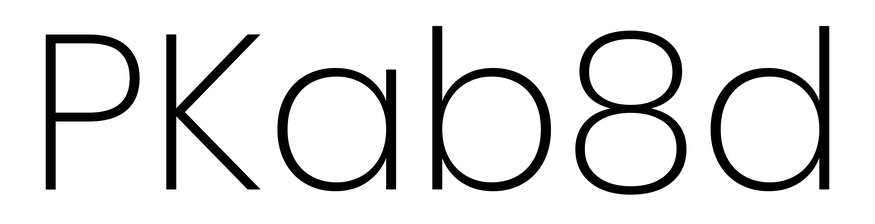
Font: Poppins-ExtraLight